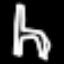
Label: chair